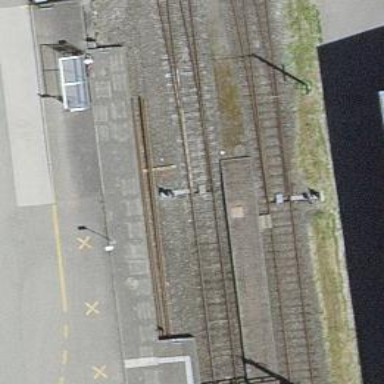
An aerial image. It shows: Railway switch.